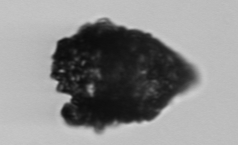
Label: Tintinnopsis